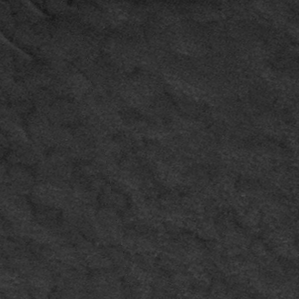
Label: frost